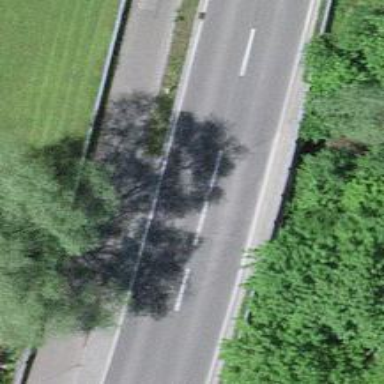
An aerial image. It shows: Secondary road with asphalt surface. The road has bridge with sidewalks on both sides and designated cycle track.